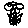
Label: flower